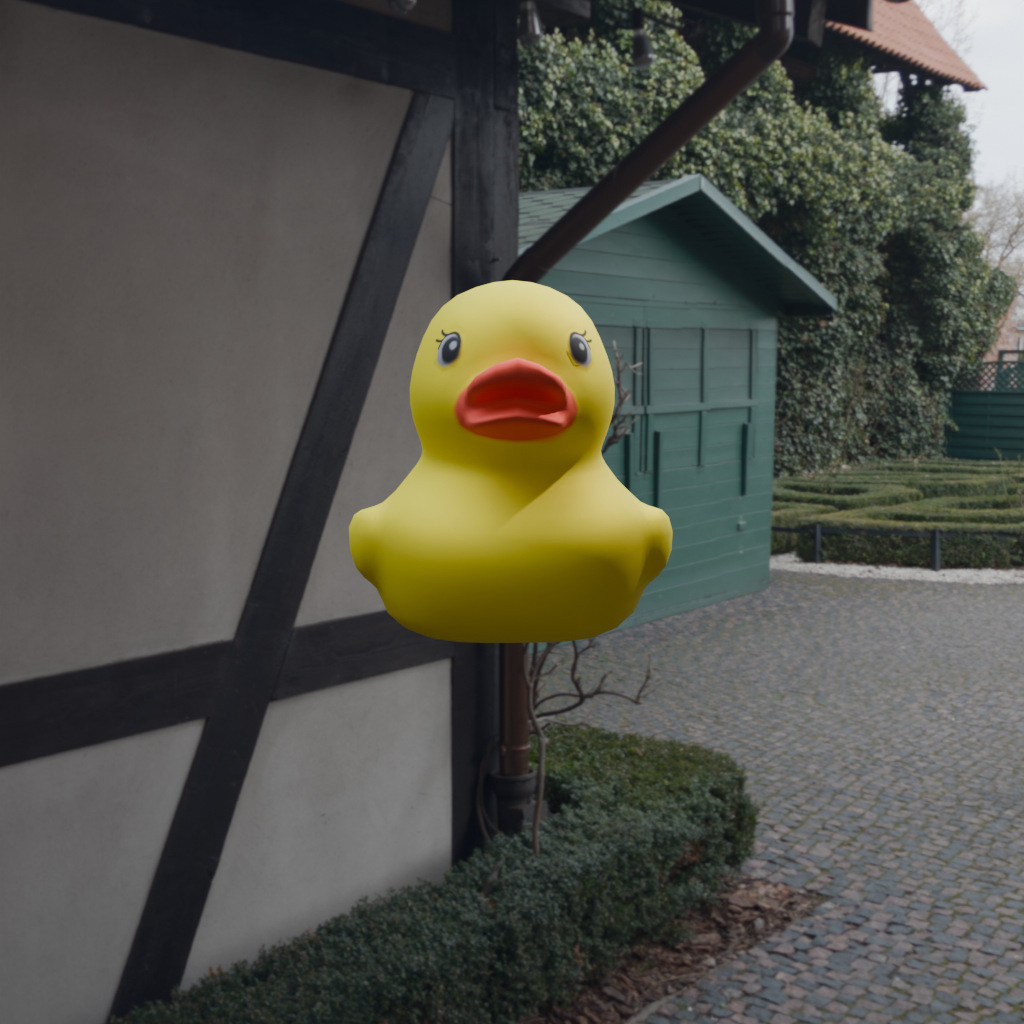
an image of a yellow rubber duck seen from <front> ourtyard with historic red brick buildings.